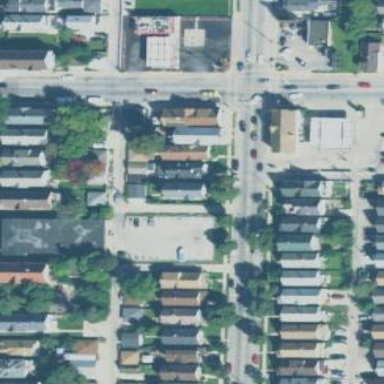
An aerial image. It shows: Sidewalk.